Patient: sex M, age 64
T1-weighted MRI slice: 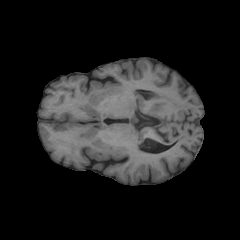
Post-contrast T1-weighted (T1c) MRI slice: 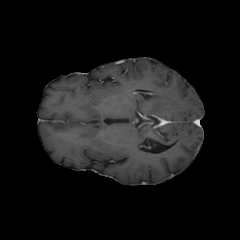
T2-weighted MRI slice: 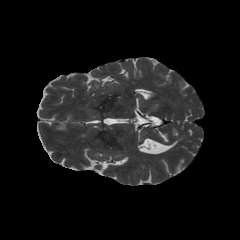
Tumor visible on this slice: no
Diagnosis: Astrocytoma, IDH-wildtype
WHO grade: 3